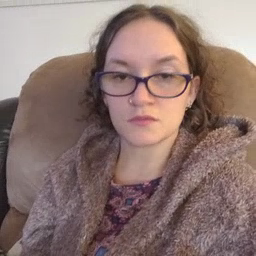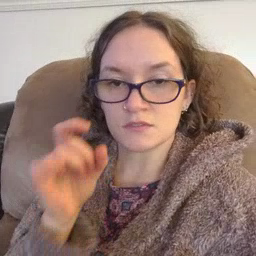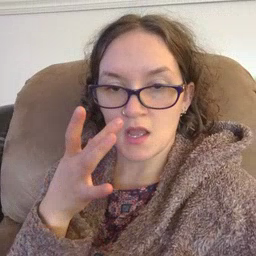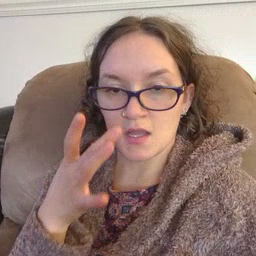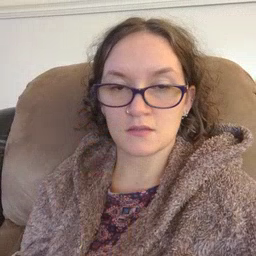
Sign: snack